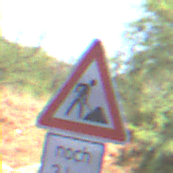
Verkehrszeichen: Arbeitsstelle
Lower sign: LaengeEinerStrecke4
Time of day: Midday
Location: Roofed (Underpass)
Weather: Clear
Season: NotSpecified
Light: Natural